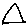
Label: triangle